Question: I have a null error on my DTO object at runtime:

I didn't understand because column is nullable:
'''
[DataContract]
public class SearchParametersCompanyDTO
{
public SearchParametersCompanyDTO();
[DataMember]
public CompanyColumnsEnumDTO? Column { get; set; }
[DataMember]
public int PageIndex { get; set; }
[DataMember]
public int PageSize { get; set; }
[DataMember]
public string Term { get; set; }
}
[DataContract]
public enum CompanyColumnsEnumDTO
{
[EnumMember]
CompanyName = 0,
[EnumMember]
City = 1,
[EnumMember]
PostCode = 2,
}
'''
It must be a conversion problem because null is accepted on Column:
'''
var dto = new SearchParametersCompanyDTO
{
PageIndex = pageIndex,
PageSize = defaultPageSize,
Term = term,
Column = null
};
'''
Any idea?
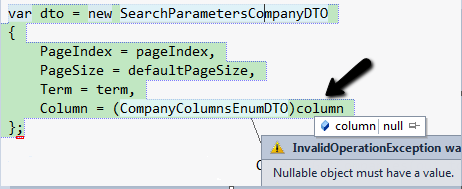
Answer: You're trying to cast a null value to an enum type (rather than a nullable enum type). I'm guessing you actually want to change your cast to:
'''
Column = (CompanyColumnsEnumDTO?) column
'''